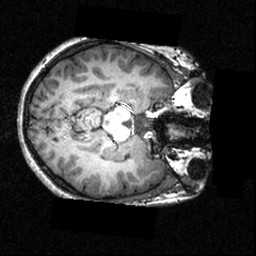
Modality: T1w
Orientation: axial
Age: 20
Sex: female
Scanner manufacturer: siemens
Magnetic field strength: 3.951 T
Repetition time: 1.5 s
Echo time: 0.00335 s